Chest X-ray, PA view. Patient: 43 years old, sex F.
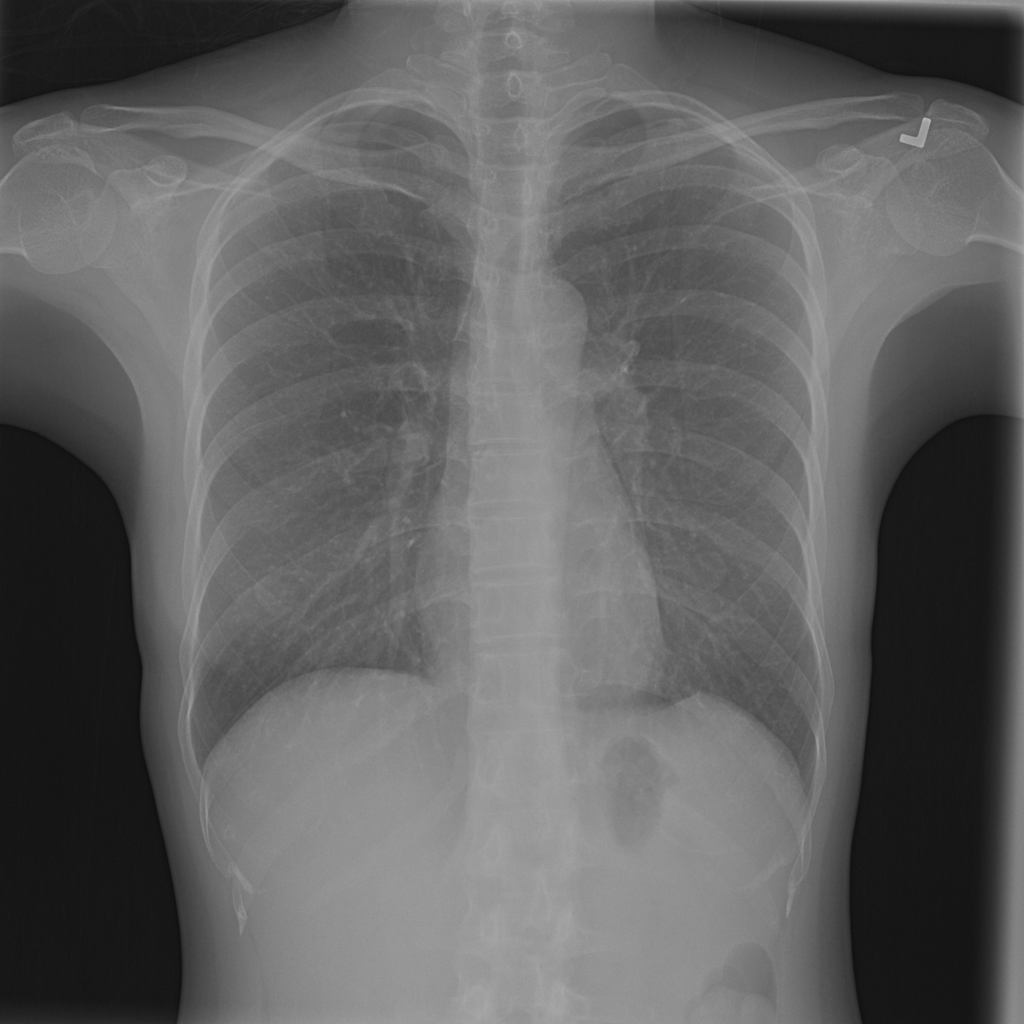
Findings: No Finding